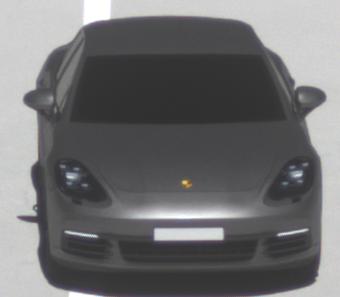
Make: Porsche
Model: Panamera
Detailed model: Panamera (971)
Model produced from: 2016/11
Model produced until: 2018/08
Doors: 5
Color: gray
Road condition: dry road
Daytime: midday
Contrast: high contrast